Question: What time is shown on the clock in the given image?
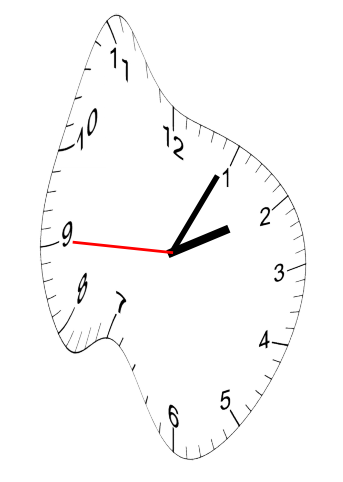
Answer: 02:04:45